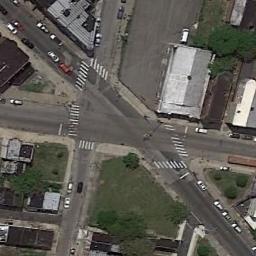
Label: intersection